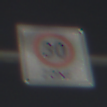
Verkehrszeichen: BeginnZone30
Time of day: Night
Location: Outdoor (Urban)
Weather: PartlyCloudy
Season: NotSpecified
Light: Artificial